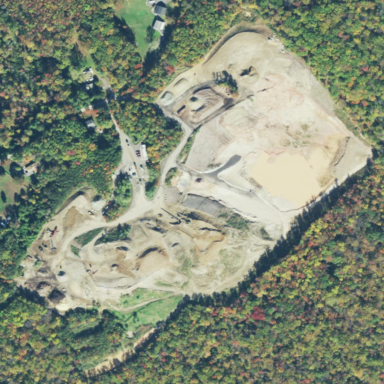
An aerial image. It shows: Quarry area.